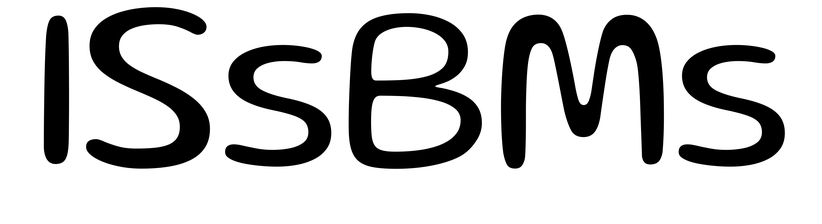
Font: Gluten_Light